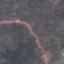
Land use / land cover: HerbaceousVegetation